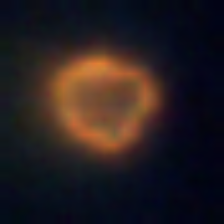
Taxon: NanoPlankton
Group: Other